Interaction volume radius: 10 \u00c5
Interaction volume height: 10 \u00c5
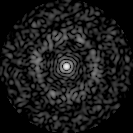
Disorder parameter: 0.7967